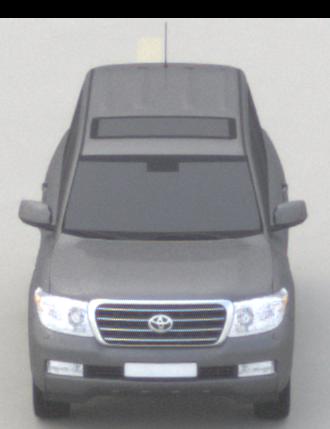
Make: Toyota
Model: Land Cruiser V8 4.7
Detailed model: Land Cruiser V8 (J20)
Model produced from: 2008/03
Model produced until: 2009/11
Doors: 5
Color: gray
Road condition: dry road
Daytime: midday
Contrast: low contrast